Field crop: maize
Growth stage: 2
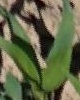
Species: maize